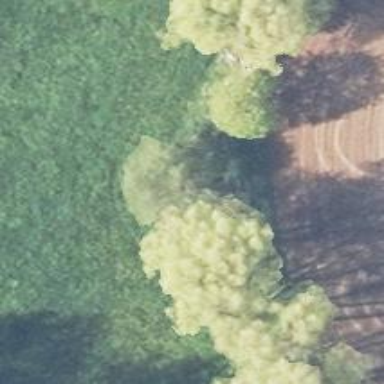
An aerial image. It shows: Row of deciduous broadleaved trees.